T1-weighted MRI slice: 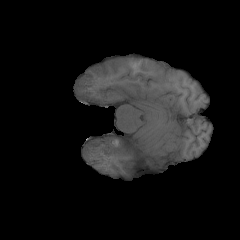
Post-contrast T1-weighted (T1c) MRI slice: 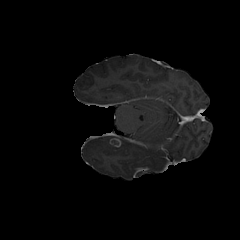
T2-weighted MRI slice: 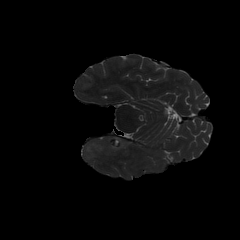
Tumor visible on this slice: yes